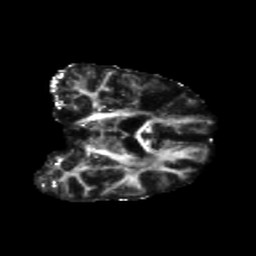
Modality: FA
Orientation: coronal
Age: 75
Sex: male
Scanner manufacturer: siemens
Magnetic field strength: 3 T
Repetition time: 5.47 s
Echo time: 0.0854 s